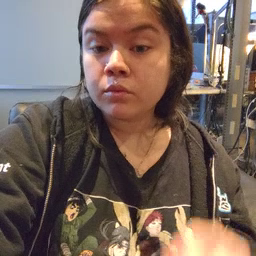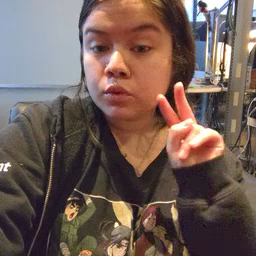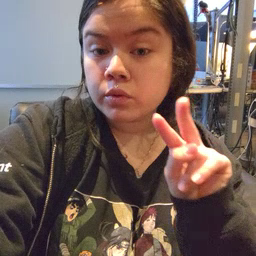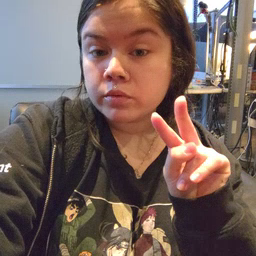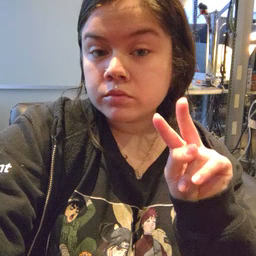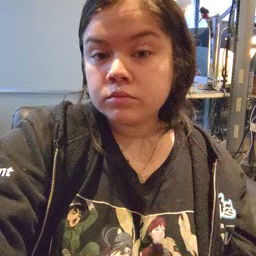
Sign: look